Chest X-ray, PA view. Patient: 66 years old, sex F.
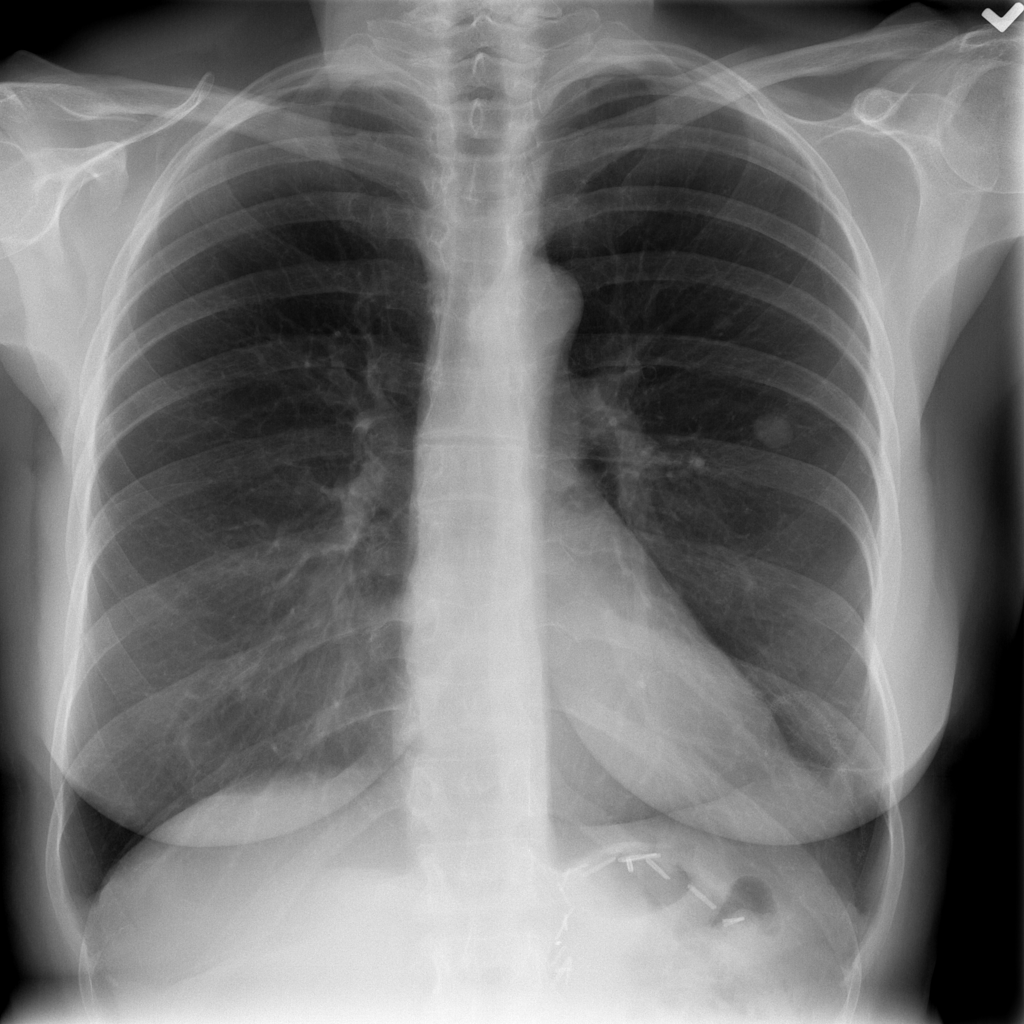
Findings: Infiltration, Nodule